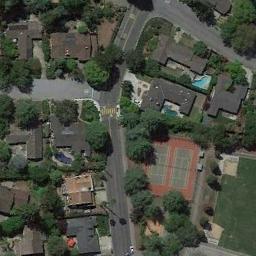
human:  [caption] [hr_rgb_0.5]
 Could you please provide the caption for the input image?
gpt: Tennis court and swimming pool in the middle of a residential area surrounded by trees .

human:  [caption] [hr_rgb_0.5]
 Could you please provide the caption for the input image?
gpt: Many buildings are beside the tennis courts .

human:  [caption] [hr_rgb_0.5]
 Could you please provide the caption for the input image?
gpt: There are two tennis courts at the bottom of the picture .

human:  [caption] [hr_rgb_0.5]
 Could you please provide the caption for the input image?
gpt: The tennis court is on the grass next to some buildings and trees .

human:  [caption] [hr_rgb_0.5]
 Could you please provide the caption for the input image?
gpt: There are some green trees and buildings around the tennis court .